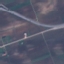
Land use / land cover class: Highway